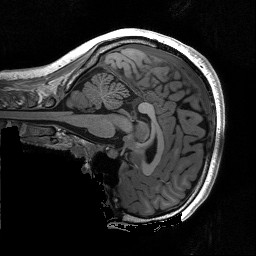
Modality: T1w
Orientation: sagittal